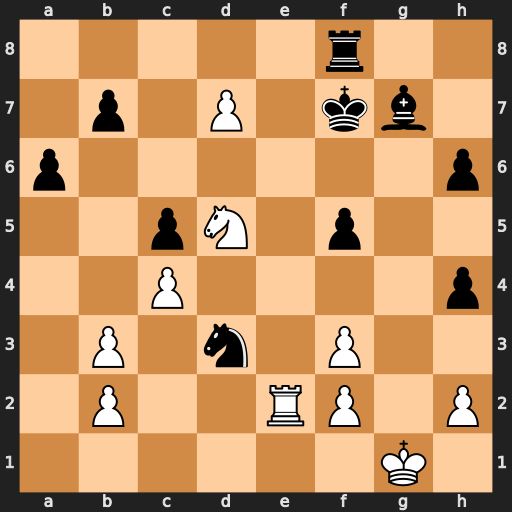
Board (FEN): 5r2/1p1P1kb1/p6p/2pN1p2/2P4p/1P1n1P2/1P2RP1P/6K1
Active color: w
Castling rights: -
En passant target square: -
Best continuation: Re7+ Kg8 Re8